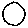
Label: circle